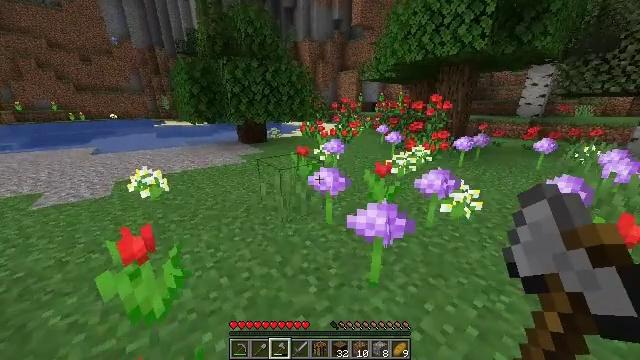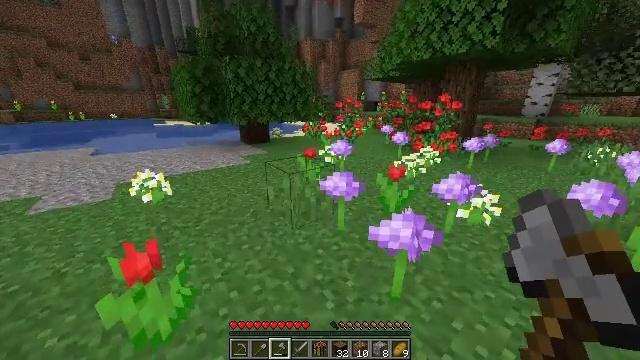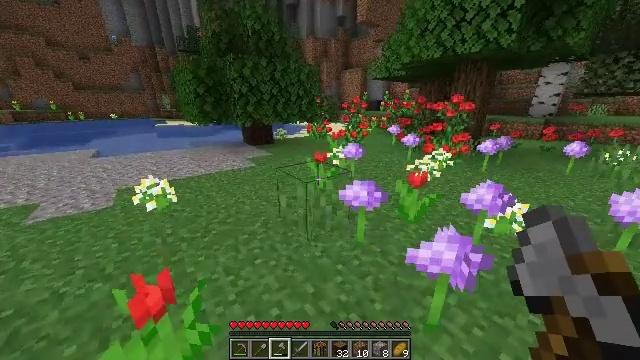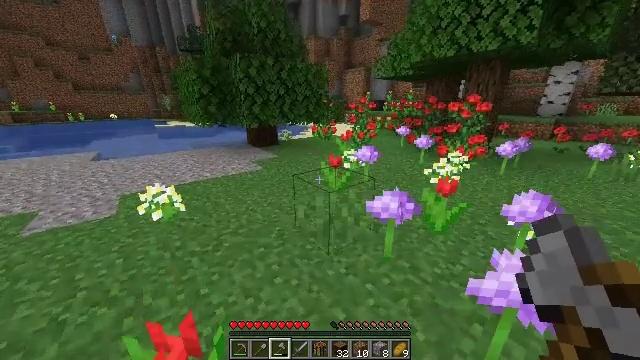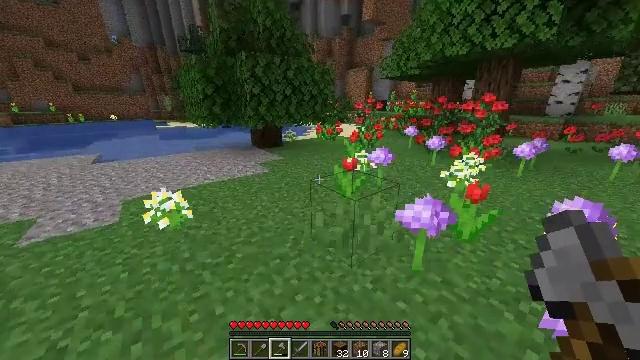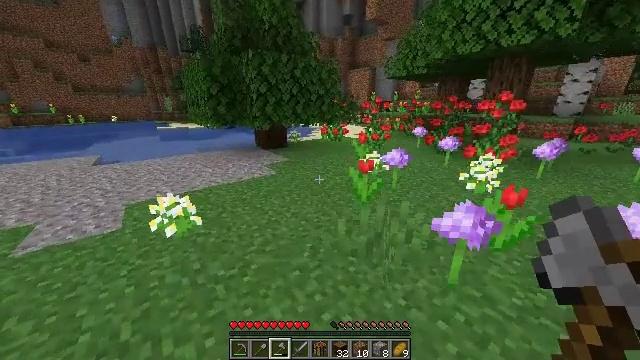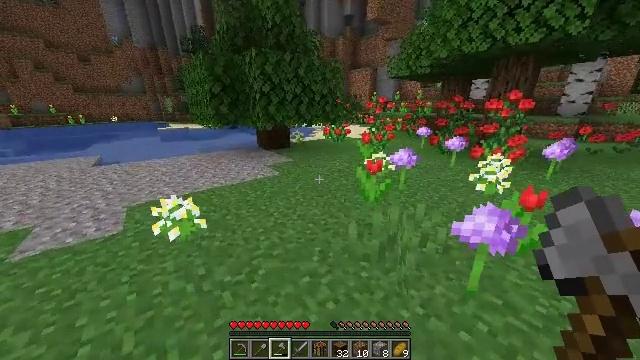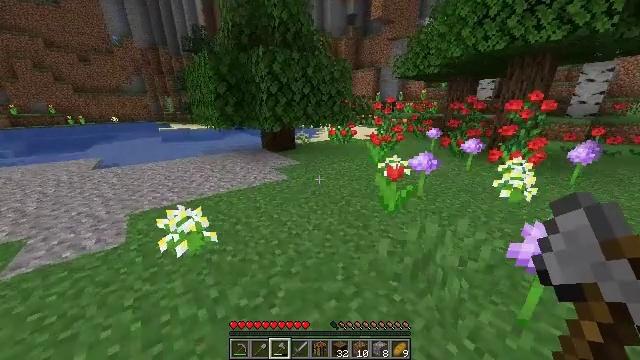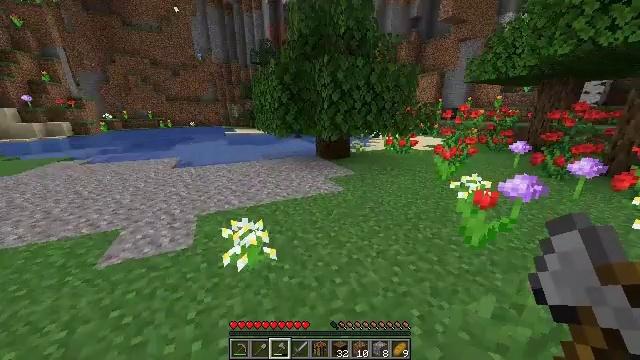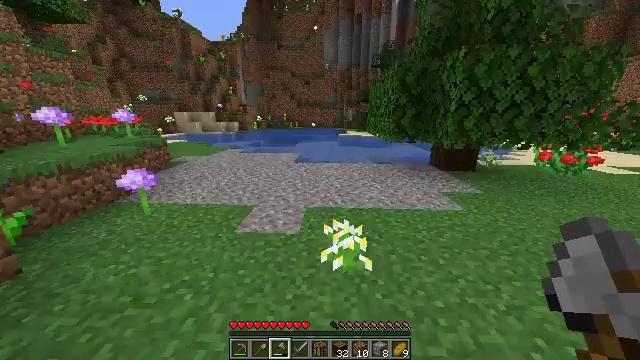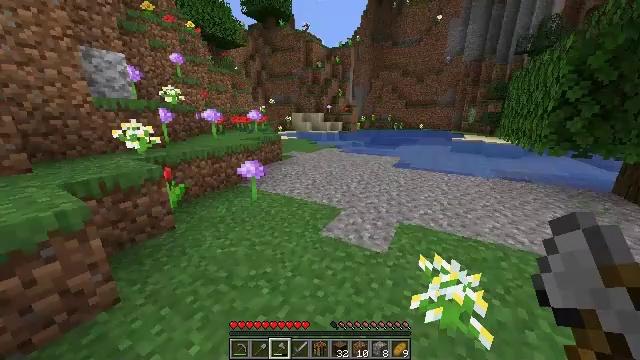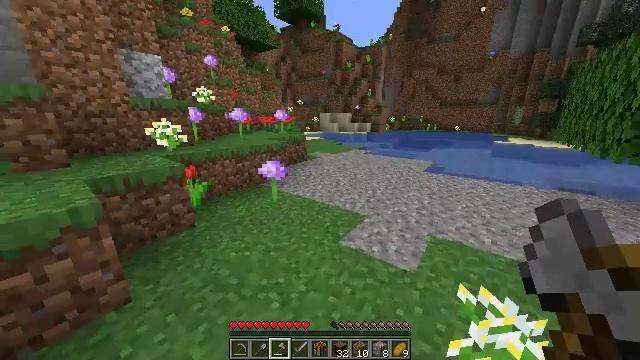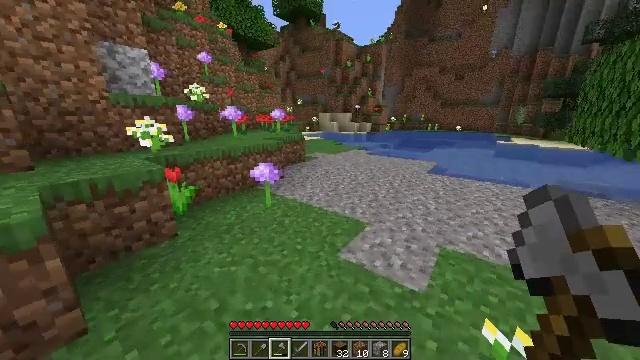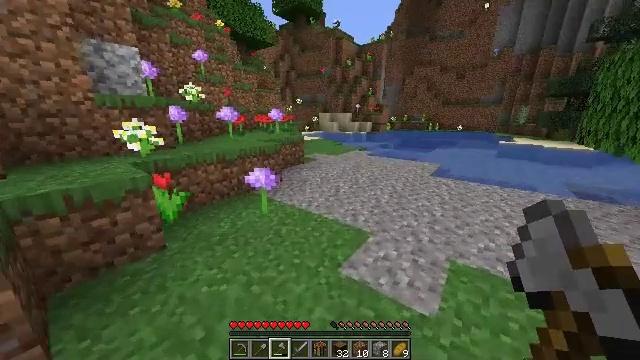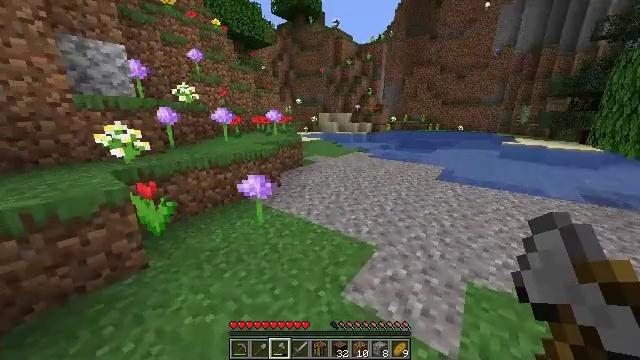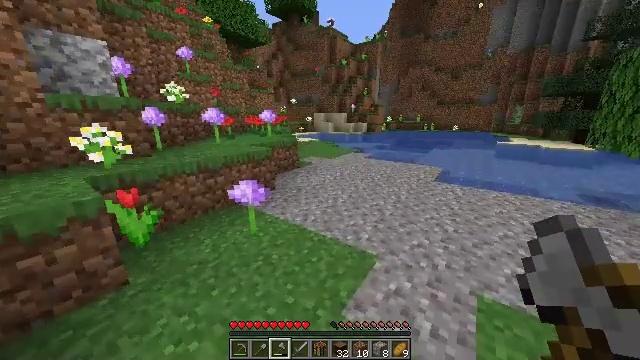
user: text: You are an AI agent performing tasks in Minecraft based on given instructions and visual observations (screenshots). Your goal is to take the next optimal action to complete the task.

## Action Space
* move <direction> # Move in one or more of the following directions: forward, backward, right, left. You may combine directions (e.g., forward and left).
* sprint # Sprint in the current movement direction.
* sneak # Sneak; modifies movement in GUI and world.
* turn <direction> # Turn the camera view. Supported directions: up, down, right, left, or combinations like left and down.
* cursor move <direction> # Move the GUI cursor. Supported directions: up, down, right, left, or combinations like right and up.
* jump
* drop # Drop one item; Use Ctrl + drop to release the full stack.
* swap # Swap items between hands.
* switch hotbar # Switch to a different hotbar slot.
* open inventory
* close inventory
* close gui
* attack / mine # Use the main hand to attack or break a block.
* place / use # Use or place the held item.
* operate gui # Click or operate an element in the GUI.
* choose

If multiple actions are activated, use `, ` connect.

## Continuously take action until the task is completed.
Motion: motion action
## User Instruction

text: Mine the orange tulip from the field.
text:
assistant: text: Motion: move forward and move left, sprint
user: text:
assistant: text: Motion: move forward and move left, sprint
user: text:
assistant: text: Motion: move forward and move left, sprint
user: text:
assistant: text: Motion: move forward and move left, sprint
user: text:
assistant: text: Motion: move forward and move left, sprint
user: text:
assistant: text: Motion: move forward and move left, sprint
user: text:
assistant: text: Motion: move forward and move left, sprint
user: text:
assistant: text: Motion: move forward and move left, sprint, turn left and up
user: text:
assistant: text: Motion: move forward, sprint, turn left
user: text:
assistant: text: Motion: move forward, sprint, turn left
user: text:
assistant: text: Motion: move forward, sprint, turn left
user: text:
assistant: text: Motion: move forward, sprint
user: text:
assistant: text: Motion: move forward, sprint
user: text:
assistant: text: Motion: move forward, sprint
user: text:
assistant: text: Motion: move forward, sprint, turn right
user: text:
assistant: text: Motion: move forward and move right, sprint, turn right
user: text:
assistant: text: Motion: move forward and move right, sprint, turn right
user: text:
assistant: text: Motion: move forward and move right, sprint, turn right and down
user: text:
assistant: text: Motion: move forward and move right, sprint, turn right
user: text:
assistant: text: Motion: move forward, sprint, turn right
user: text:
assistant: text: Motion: move forward, sprint, turn right
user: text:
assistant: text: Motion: move forward and move left, sprint, turn right
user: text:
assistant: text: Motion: move forward and move left, sprint, turn right
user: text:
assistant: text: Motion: move forward and move left, sprint
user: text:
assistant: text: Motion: move forward and move left, sprint
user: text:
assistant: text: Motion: move forward and move left, sprint
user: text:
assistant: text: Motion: move forward and move left, sprint, turn left
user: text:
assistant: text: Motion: move forward and move left, sprint, turn left
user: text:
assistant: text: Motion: move forward and move left, sprint, turn left
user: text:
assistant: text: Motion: move forward and move left, sprint, turn left